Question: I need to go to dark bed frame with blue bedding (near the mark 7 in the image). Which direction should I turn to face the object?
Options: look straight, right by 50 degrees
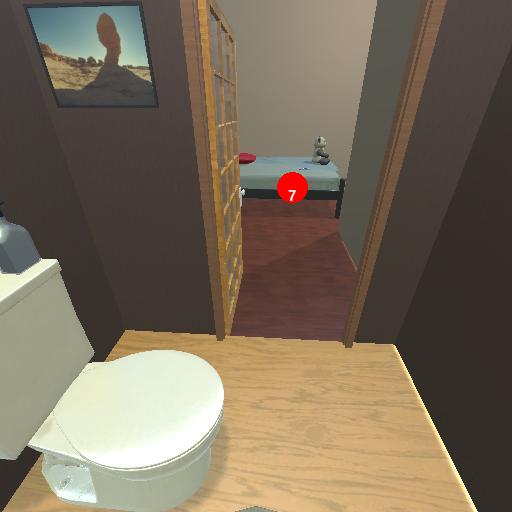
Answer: look straight